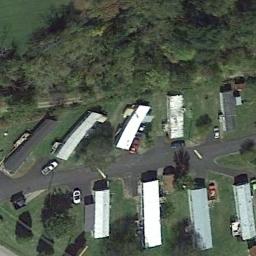
Label: residential